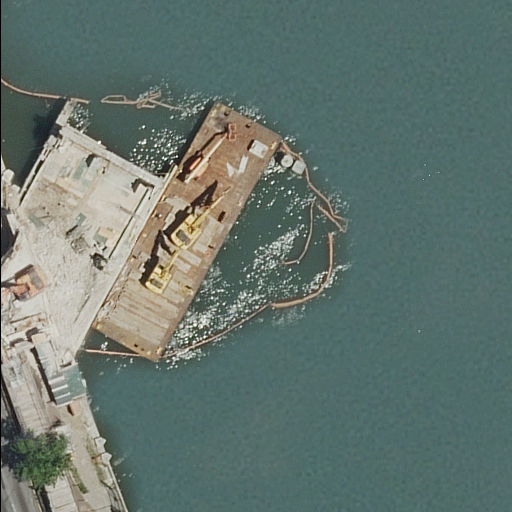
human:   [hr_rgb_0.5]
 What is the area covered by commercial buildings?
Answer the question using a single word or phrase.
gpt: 0m2

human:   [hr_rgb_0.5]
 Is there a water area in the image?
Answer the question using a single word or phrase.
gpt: yes

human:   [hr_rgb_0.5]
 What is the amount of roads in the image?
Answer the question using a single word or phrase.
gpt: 3

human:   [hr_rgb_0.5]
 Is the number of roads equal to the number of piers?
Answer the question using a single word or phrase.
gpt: no

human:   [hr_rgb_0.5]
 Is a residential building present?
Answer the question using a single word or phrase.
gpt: yes

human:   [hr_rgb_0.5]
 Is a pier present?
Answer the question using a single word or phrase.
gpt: yes

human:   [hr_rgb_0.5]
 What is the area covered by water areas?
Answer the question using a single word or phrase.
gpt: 9724m2

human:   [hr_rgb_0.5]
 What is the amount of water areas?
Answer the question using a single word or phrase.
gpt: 1

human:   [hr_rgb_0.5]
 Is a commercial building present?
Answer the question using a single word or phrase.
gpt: no

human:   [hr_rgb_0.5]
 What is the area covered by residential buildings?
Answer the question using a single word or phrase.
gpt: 2m2

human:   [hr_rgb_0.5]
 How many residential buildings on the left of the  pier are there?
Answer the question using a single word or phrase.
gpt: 0

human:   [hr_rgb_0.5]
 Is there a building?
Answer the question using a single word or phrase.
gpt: yes

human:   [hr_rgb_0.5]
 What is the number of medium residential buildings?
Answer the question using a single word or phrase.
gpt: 0

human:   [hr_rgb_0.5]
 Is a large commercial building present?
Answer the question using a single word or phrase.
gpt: no

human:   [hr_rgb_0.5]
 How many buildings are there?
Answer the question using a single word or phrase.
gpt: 1

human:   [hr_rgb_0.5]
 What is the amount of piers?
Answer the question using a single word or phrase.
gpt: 1

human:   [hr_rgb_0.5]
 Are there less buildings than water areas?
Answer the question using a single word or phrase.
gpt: no

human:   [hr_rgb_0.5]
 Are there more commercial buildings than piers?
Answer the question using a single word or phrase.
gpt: no

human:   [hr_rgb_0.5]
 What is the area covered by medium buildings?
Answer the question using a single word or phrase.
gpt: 0m2

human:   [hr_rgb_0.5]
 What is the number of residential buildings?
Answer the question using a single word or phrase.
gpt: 1

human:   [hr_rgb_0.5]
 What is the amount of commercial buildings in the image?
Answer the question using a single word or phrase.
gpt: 0

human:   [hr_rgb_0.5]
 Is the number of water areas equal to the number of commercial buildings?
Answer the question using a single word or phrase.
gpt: no

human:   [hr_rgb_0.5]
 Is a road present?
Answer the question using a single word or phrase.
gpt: yes

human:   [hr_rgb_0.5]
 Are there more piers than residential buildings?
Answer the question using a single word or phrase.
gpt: no

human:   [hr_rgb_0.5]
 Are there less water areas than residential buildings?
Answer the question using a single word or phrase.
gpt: no

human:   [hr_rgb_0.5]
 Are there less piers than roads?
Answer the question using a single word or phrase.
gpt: yes

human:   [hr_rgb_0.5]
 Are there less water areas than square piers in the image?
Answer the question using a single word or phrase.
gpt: no

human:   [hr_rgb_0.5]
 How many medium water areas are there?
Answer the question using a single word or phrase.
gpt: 0

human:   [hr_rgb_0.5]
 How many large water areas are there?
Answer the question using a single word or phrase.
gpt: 1

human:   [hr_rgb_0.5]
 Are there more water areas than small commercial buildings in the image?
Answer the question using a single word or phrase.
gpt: yes

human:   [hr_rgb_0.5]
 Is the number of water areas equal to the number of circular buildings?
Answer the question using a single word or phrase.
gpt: no

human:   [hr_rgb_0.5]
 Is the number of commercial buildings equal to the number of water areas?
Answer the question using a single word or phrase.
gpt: no

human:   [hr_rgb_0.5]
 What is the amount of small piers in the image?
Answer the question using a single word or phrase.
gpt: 1

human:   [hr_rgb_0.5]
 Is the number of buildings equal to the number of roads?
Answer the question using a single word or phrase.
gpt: no

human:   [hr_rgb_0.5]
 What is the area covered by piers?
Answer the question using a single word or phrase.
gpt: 2m2

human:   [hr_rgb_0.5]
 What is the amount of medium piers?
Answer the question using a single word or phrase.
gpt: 0

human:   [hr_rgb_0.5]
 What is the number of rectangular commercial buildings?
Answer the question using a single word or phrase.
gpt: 0

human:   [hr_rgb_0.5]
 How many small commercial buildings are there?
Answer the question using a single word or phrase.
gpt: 0

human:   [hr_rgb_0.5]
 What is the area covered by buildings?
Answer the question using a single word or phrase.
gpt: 2m2

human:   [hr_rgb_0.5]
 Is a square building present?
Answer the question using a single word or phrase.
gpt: no

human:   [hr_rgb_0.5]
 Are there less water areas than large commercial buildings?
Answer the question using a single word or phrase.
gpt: no

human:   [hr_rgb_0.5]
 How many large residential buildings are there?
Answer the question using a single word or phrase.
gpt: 0

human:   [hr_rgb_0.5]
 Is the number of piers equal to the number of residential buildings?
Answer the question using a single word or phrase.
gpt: yes

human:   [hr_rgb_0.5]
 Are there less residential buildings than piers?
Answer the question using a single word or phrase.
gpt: no

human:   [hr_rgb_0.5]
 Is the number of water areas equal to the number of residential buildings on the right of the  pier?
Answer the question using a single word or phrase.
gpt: no

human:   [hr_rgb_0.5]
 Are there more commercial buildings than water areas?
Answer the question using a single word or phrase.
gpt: no

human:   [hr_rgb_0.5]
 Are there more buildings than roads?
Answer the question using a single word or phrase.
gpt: no

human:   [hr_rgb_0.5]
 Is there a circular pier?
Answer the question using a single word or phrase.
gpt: no

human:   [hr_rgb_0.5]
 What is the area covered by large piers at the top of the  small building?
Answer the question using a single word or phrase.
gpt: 0m2

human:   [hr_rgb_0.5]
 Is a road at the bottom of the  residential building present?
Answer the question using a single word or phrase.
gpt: yes

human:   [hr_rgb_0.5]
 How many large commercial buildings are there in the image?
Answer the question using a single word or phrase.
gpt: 0

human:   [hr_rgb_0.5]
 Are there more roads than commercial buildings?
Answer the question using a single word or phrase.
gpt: yes

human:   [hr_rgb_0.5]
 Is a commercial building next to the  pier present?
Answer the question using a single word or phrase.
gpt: no

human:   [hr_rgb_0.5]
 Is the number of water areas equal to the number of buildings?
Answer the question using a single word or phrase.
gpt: yes

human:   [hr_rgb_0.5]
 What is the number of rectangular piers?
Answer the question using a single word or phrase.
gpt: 1

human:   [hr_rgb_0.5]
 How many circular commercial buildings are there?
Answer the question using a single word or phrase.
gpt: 0

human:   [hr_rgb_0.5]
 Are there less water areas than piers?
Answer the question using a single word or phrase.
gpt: no

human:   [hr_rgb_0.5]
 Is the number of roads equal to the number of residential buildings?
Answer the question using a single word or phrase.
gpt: no

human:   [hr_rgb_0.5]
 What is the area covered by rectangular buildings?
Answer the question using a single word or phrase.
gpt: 2m2

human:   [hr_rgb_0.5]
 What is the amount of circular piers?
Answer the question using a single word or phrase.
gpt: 0

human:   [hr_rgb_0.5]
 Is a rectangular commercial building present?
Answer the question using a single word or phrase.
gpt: no

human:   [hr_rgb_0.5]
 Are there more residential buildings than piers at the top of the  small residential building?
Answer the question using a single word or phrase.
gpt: yes

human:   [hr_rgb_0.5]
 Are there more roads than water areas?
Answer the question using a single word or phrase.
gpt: yes

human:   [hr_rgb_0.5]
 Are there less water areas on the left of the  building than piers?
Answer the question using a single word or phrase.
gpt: yes